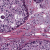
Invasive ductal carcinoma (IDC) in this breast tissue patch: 0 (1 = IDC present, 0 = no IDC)